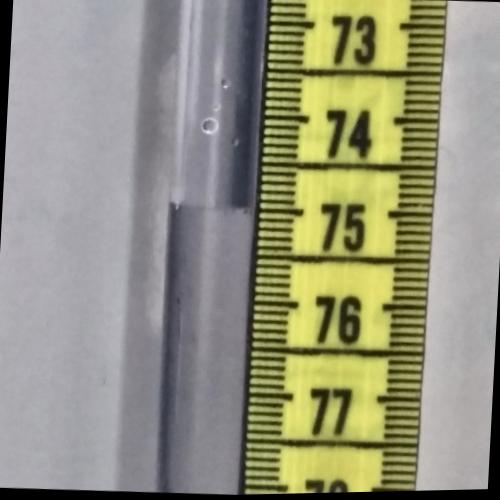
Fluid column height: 75.0 cm